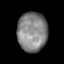
Tissue: lung
Cell type: Epithelial cells
Senescence score: 0.2343
Nuclear area (px): 1154
Mean DAPI intensity: 131.726